Question: I have a class that uses the devices camera to capture an image. My aim is to pass the captured image to a canvas on another layout.
This layout will then be saved along with a note entered into a textbox.I have figured out how to save the note and title and allow it to be opened but I'm not sure how I would go about passing the captured image to the layout and saving it along with the note.
Does anyone have any advice or pointers as to how I would go about this?
At the moment this is how I'm attempting to read the image file back to the layout after it is saved,but I'm not sure how to read a file into the canvas so obviously this solution isn't working yet:
'''
if (NavigationContext.QueryString.ContainsKey("note"))
{
string s2 = ".jpg";
string filename = this.NavigationContext.QueryString["note"];
if (!string.IsNullOrEmpty(filename)) {
using (var store = System.IO.IsolatedStorage.IsolatedStorageFile .GetUserStoreForApplication())
using (var stream = new IsolatedStorageFileStream(filename, FileMode.Open, FileAccess.ReadWrite, store))
/*
if(filename.Contains(s2))
{
StreamReader reader = new StreamReader(stream);
this.capturedNoteCanvas = reader.ReadToEnd();
this.noteNameTb.Text = filename; reader.Close();
}
else
*/
{
StreamReader reader = new StreamReader(stream);
this.noteDataTb.Text = reader.ReadToEnd();
this.noteNameTb.Text = filename; reader.Close();
}
}
}
'''
What I'm thinking is something like this:

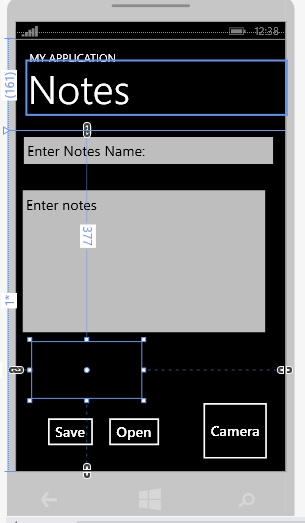
Answer: Working wit CameraCaptureTask and Bitmaps
//Taking a writableBitmap object from cameracapturetask
'''
void cameracapturetask_Completed(object sender, PhotoResult e)
{
try
{
if (e.TaskResult == TaskResult.OK)
{
BitmapImage bmp = new BitmapImage();
bmp.SetSource(e.ChosenPhoto);
WritableBitmap wb=new WritableBitmap (bmp.PixelWidth,bmp.PixelHeight);
}
}
catch (Exception ex)
{
MessageBox.Show(ex.Message);
}
}
'''
saving wb in storage
'''
using (MemoryStream stream = new MemoryStream())
{
wb.SaveJpeg(stream, (int)bmp.PixelWidth, (int)bmp.PixelHeight, 0, 100);
using (IsolatedStorageFileStream local = new IsolatedStorageFileStream(App.PageName, FileMode.Create, mystorage))
{
local.Write(stream.GetBuffer(), 0, stream.GetBuffer().Length);
}
}
'''
//Taking a WritableBitmap from canvas
If your canvas is containing the image, and also the canvas it attributed with some height and width properties then
'''
WritableBitmap wb= new WritableBitmap(canvascontrol,null);
'''
takes the canvas and saves it inside a writablebitmap object which can then be used for further image manipulations.